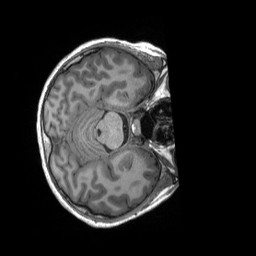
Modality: T1w
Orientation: axial
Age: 14
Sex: male
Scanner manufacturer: siemens
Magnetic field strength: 3 T
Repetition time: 2.3 s
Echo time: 0.00232 s